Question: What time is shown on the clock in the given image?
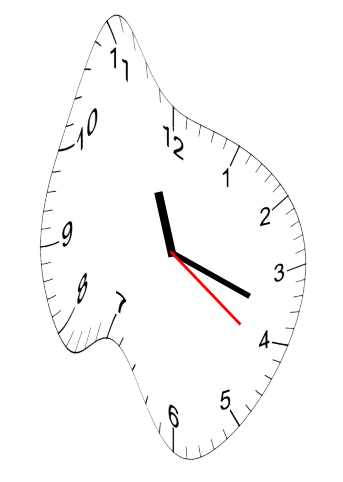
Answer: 11:18:21